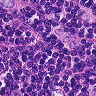
Metastatic tissue present: yes